Question: I got this image from google and it fits of what I want to show to you. I just want to get the results that are BLUE and I want to do that by code (and not by xml files).

'''
@Override
public boolean onCreateOptionsMenu(Menu menu) {
// Inflate the menu; this adds items to the action bar if it is present.
menu.add(Menu.NONE, Menu.NONE, Menu.NONE, "Add").setIcon(R.drawable.myicon);
return true;
}
'''
The problem is that the value "Add" appears inside the Orange arrow in the image, and I want to display outside with a image (at left side).
How can I achieve that? Thanks.
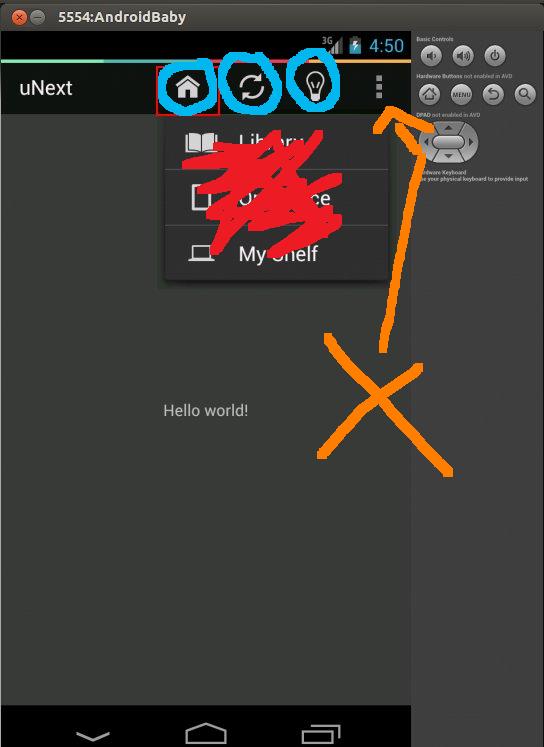
Answer: You need to call <URL>, the items that are show in the action bar are called action items. The menu you pointed out in orange is the action overflow menu.
The documentation lists the various flags you can pass in. The one you are looking for is 'SHOW_AS_ACTION_ALWAYS'.
If you use 'SHOW_AS_ACTION_IF_ROOM', the menu items that don't fit in the ActionBar will automatically be moved to the overflow menu. If you use 'SHOW_AS_ACTION_NEVER', they will always be in the overflow menu.
If you are supporting an API version less than 11 (3.0), make sure that you wrap 'setShowAsAction()' in an API version check.